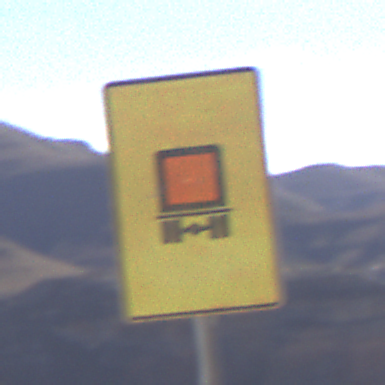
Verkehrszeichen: KennzeichnungspflichtigeFahrzeugeGefaehrlicheGueterOhnePfeilsymbol
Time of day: Midday
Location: Outdoor (Nature)
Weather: Clear
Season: NotSpecified
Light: Natural